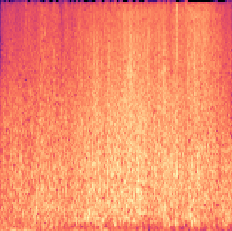
Sound class: Sea waves